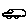
Label: car